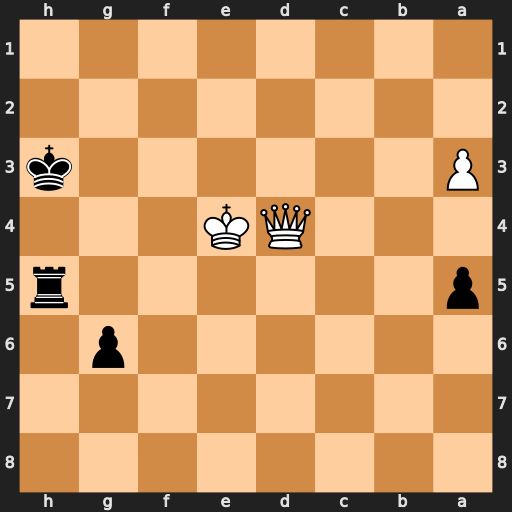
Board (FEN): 8/8/6p1/p6r/3QK3/P6k/8/8
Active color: b
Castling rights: -
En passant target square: -
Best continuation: Rh4+ Kd3 Rxd4+